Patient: sex M, age 50
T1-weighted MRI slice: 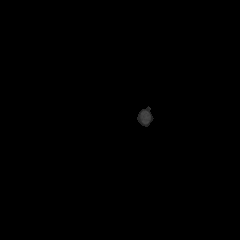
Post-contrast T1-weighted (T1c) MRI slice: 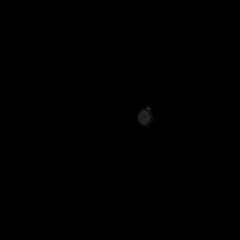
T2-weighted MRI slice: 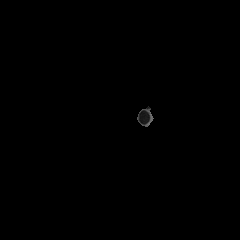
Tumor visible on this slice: no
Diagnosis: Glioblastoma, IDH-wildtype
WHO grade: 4